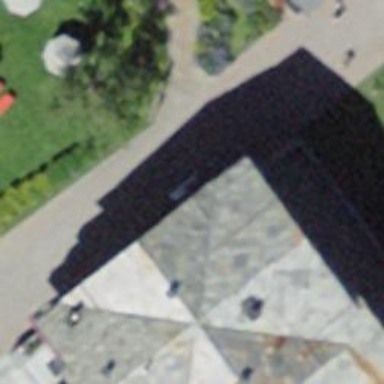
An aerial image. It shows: Restaurant.